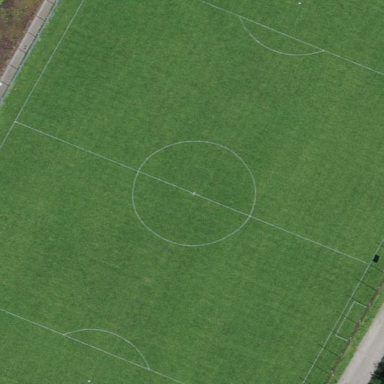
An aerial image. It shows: Grass pitch designated for soccer.